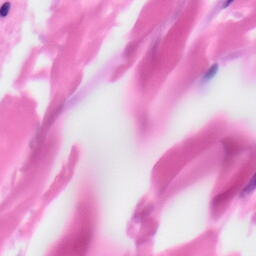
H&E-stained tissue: Skin